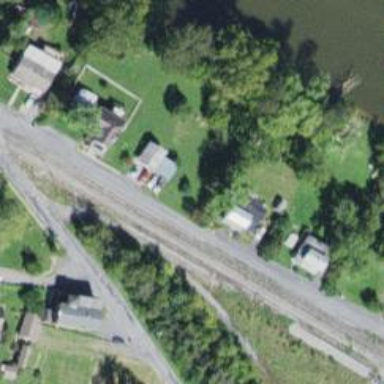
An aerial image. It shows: Railway siding with rails.